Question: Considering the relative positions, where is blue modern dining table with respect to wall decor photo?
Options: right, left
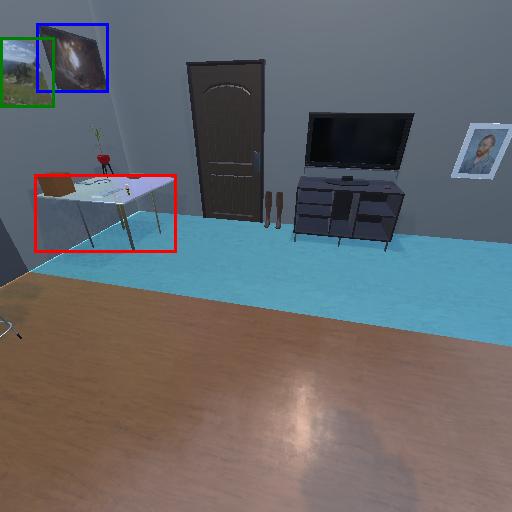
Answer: right